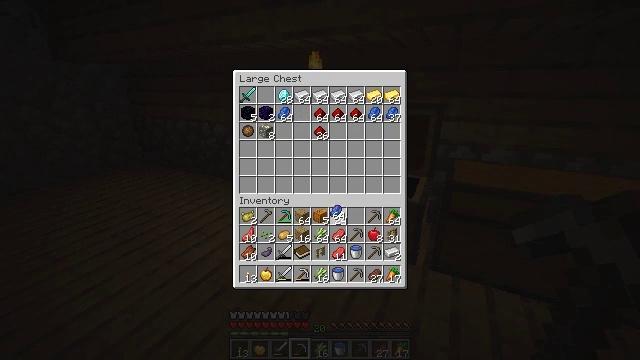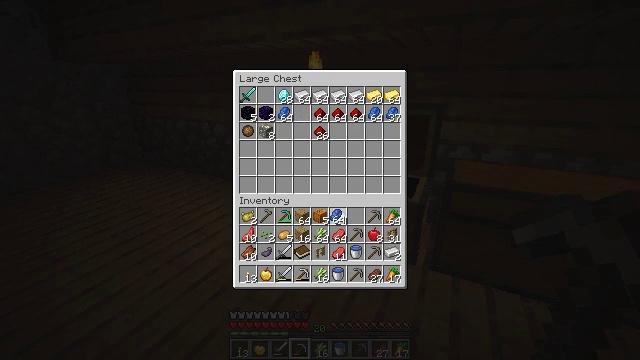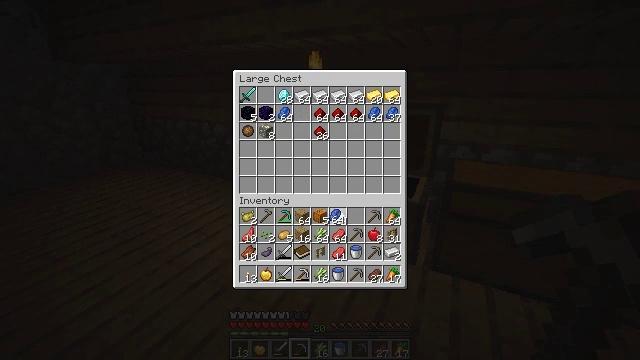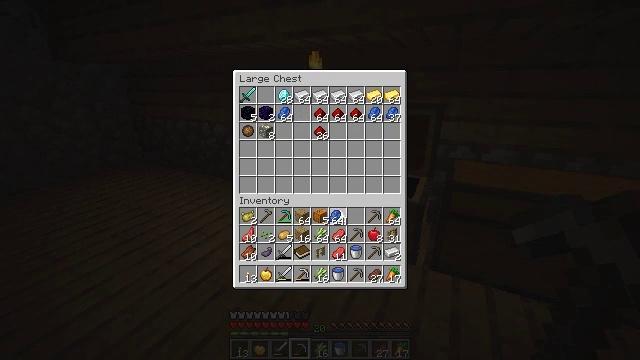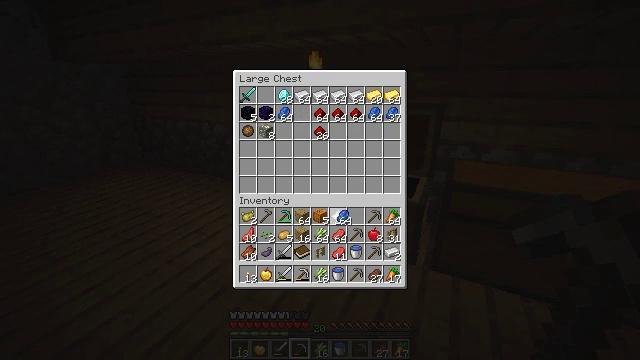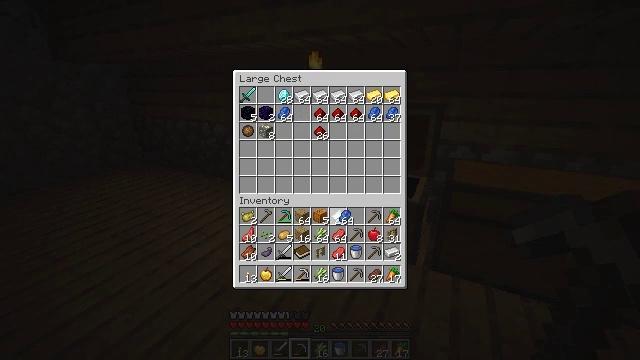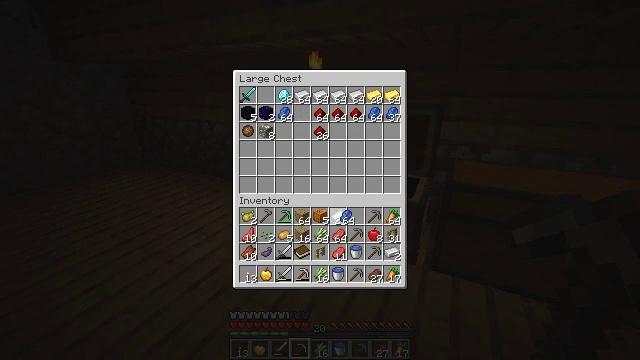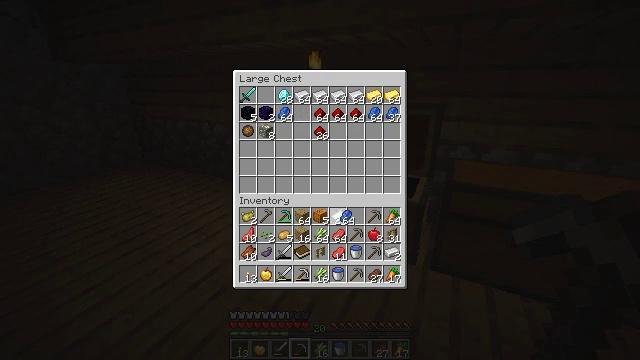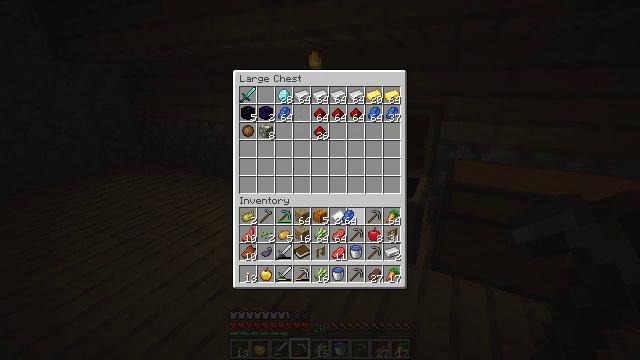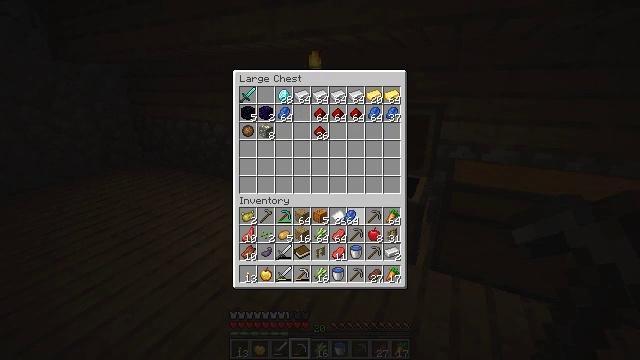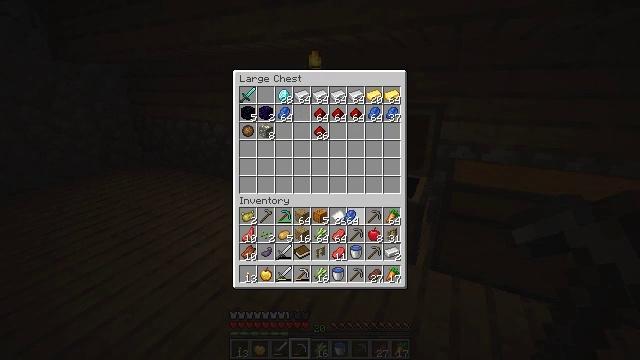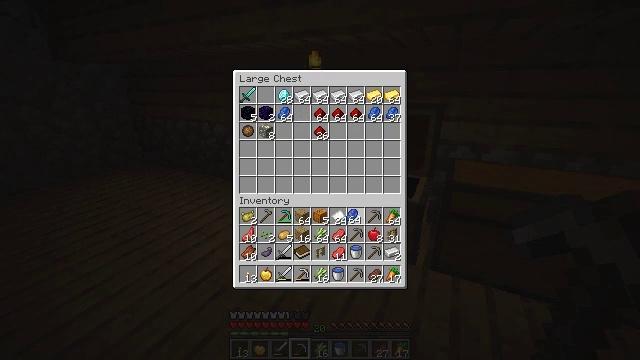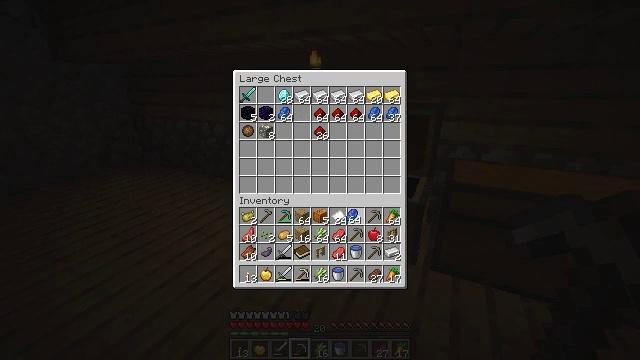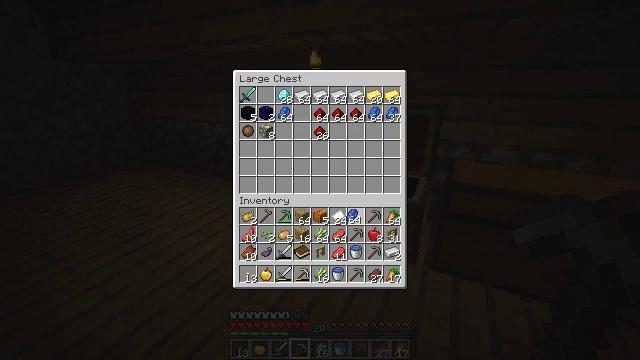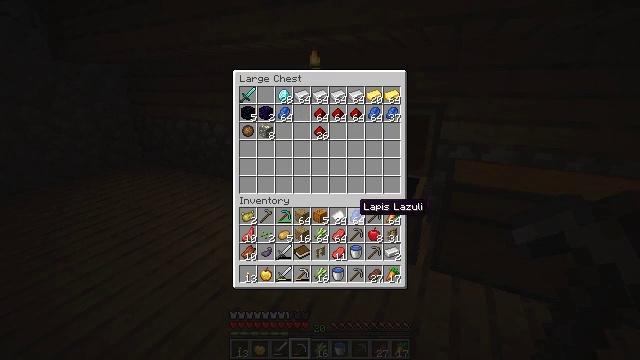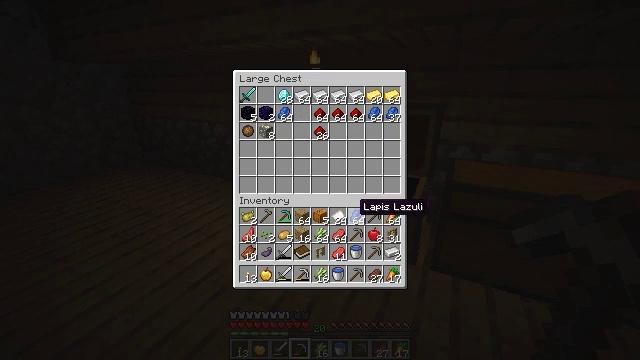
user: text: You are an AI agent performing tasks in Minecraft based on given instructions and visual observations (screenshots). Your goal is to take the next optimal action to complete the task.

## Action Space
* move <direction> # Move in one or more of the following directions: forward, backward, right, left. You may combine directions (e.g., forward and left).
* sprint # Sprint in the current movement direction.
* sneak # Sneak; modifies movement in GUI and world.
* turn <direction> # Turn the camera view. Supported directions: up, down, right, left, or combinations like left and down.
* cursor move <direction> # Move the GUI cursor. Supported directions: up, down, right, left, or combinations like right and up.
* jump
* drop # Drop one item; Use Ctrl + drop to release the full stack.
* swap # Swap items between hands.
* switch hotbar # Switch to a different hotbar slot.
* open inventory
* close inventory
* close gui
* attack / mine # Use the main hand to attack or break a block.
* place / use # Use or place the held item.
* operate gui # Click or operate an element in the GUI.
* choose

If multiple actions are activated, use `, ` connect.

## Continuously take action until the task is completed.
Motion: motion action
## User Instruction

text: Use the crafting grid to assemble a cartography table.
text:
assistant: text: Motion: no_op
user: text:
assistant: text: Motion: no_op
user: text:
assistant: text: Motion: no_op
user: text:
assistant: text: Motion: cursor move right
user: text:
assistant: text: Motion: no_op
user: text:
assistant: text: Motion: no_op
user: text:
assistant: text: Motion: no_op
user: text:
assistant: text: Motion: no_op
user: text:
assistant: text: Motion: no_op
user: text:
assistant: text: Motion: no_op
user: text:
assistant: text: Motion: operate gui
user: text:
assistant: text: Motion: operate gui
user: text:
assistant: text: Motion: operate gui
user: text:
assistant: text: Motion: no_op
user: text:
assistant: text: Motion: no_op
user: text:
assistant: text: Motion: no_op
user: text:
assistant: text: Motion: no_op
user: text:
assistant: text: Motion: no_op
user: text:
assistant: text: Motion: no_op
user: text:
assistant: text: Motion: no_op
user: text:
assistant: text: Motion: close gui
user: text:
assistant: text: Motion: turn left
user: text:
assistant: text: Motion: turn left and down
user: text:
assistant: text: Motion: turn left and down
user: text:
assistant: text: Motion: turn left
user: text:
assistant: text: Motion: turn left and down
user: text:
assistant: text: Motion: turn left and down
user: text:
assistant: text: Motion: move forward, turn left and down
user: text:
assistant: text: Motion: move forward, turn left
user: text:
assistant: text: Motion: move forward, turn left